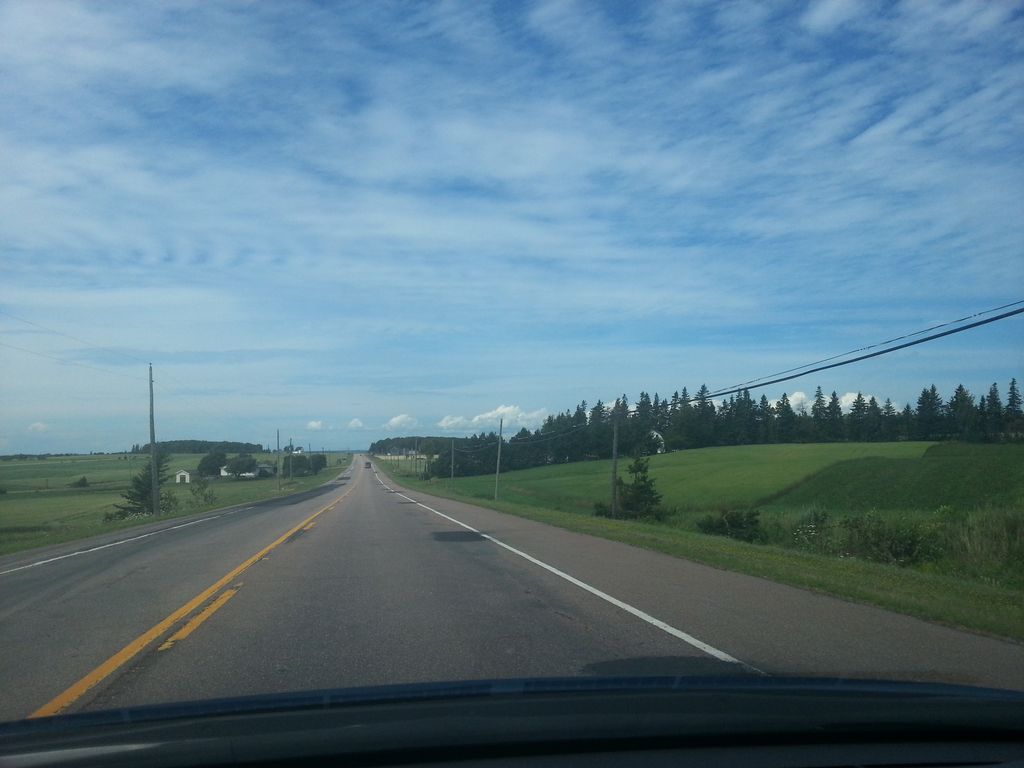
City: charlottetown